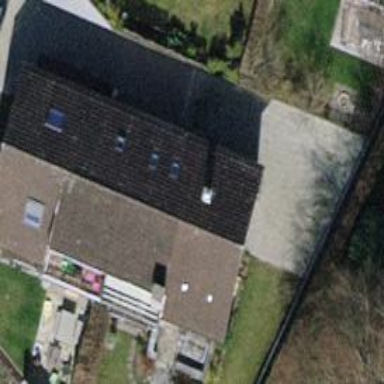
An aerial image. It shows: Semidetached house with gabled roof.